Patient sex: M
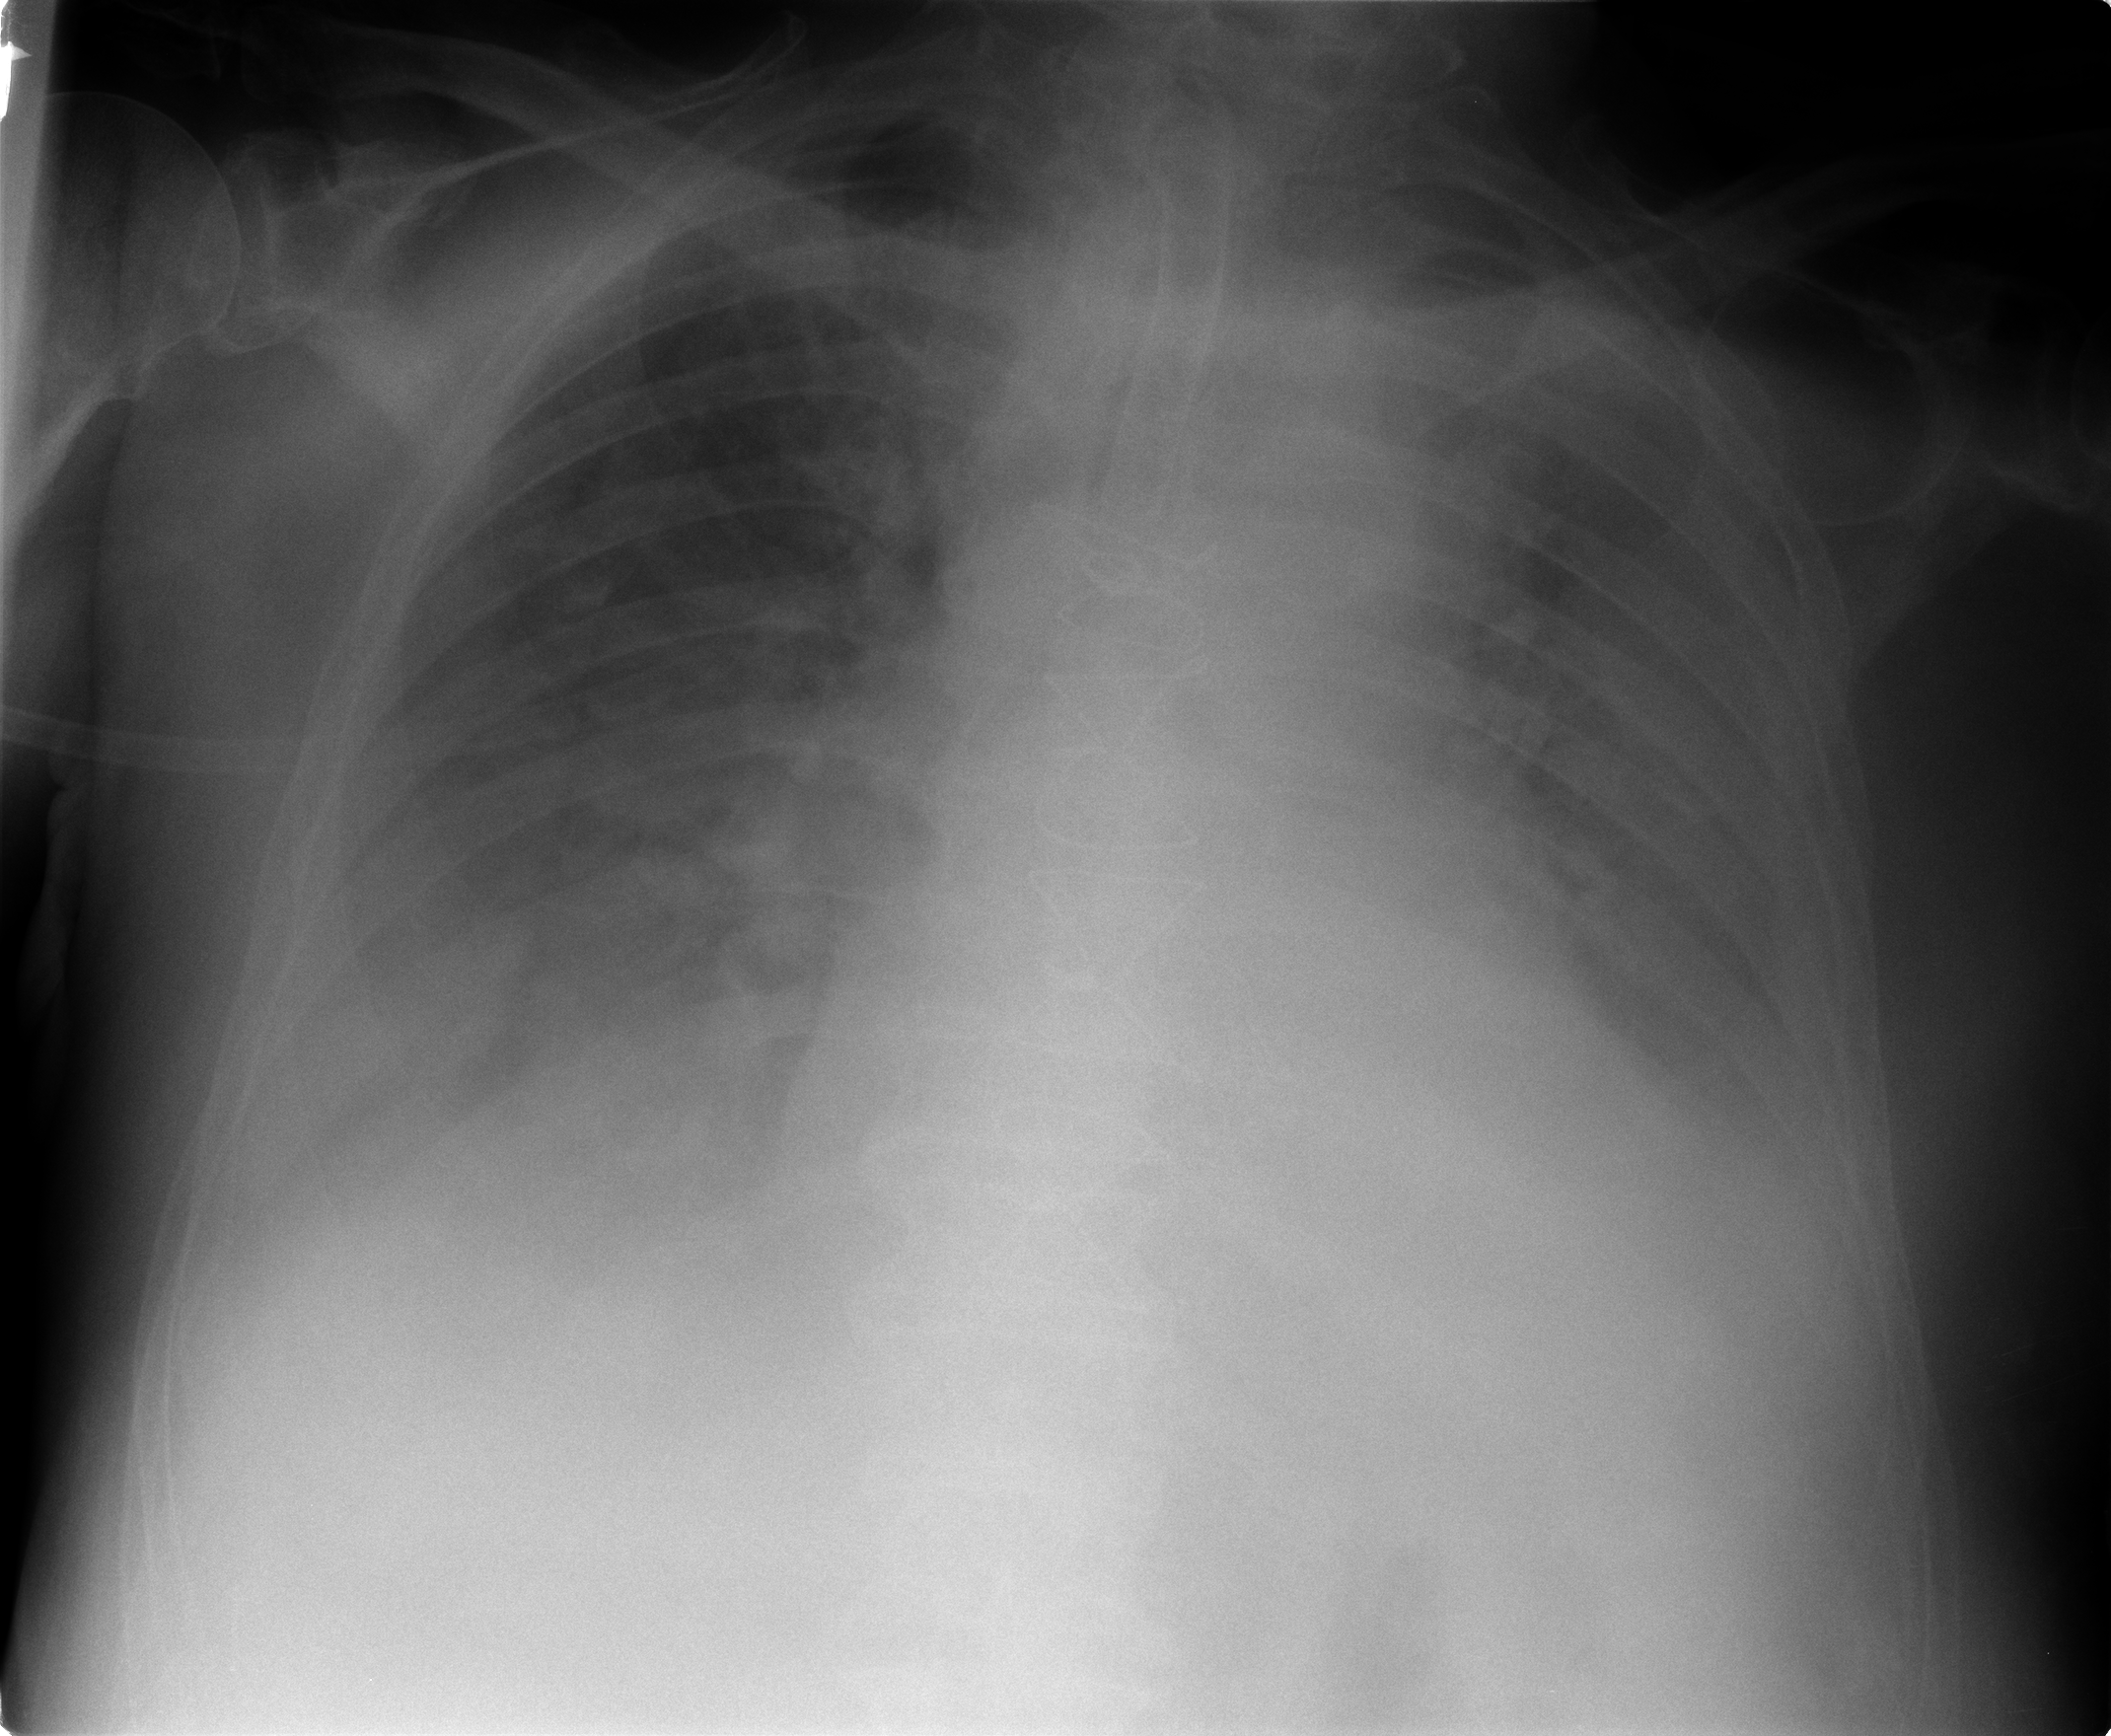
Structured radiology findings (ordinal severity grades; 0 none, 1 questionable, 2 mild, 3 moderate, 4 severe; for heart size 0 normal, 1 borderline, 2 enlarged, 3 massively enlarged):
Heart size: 2
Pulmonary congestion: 2
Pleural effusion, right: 3
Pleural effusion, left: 4
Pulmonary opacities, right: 2
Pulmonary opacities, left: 2
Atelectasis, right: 3
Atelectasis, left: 3